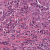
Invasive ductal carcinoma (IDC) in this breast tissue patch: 0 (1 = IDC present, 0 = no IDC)